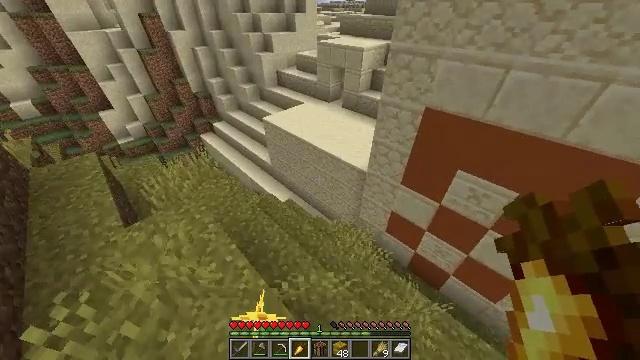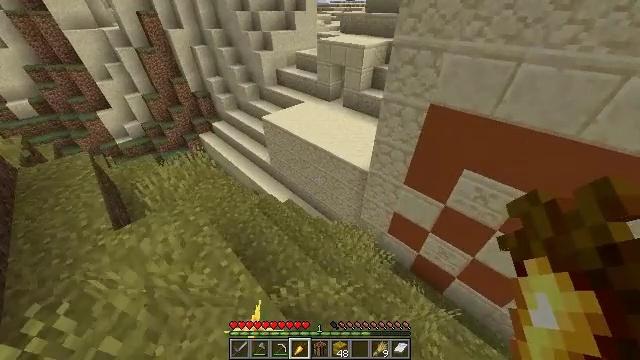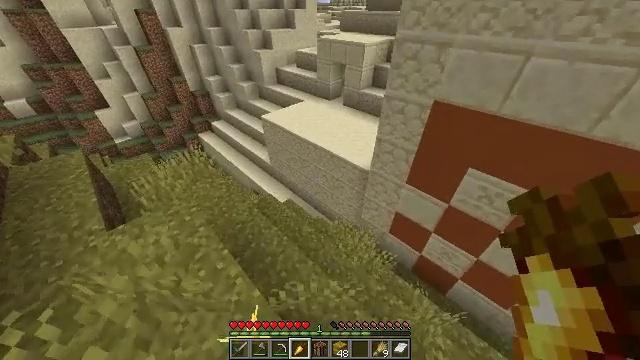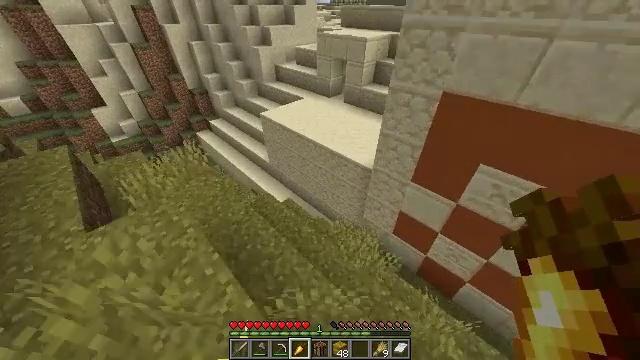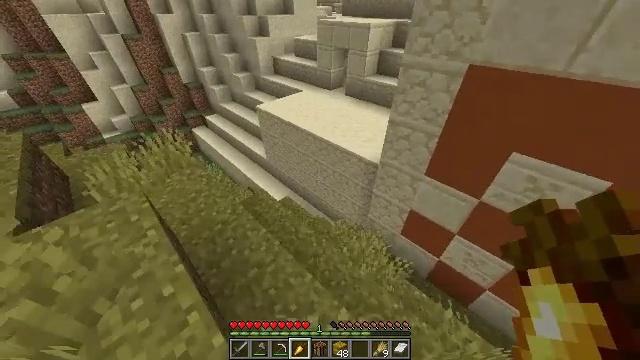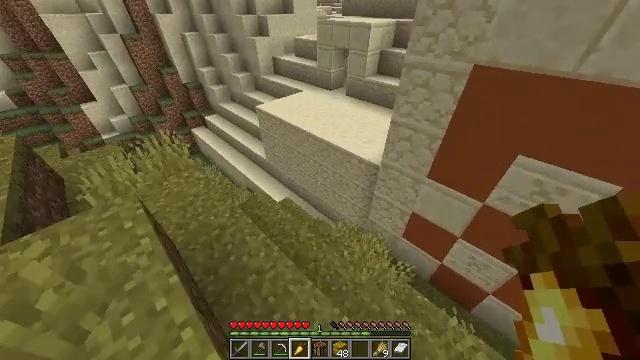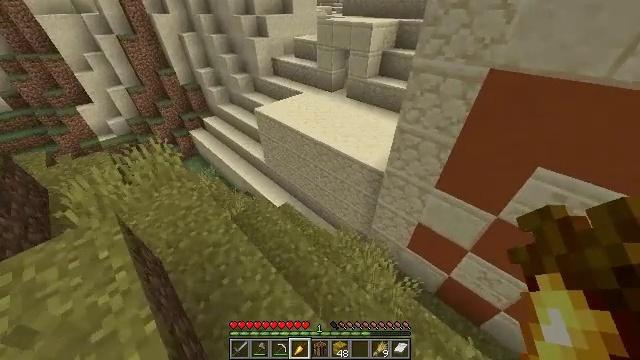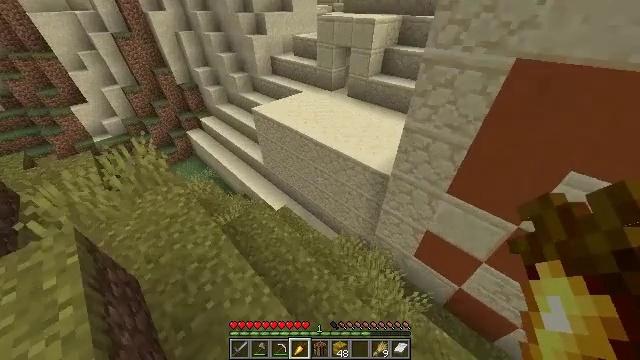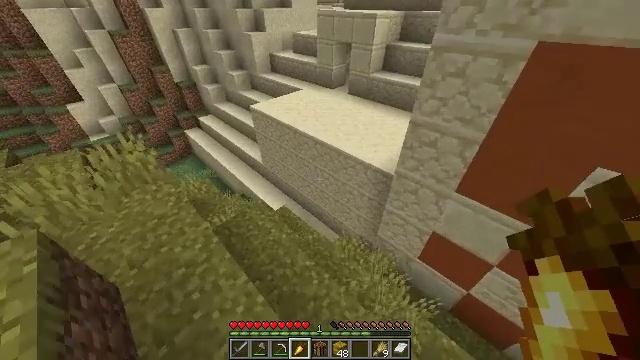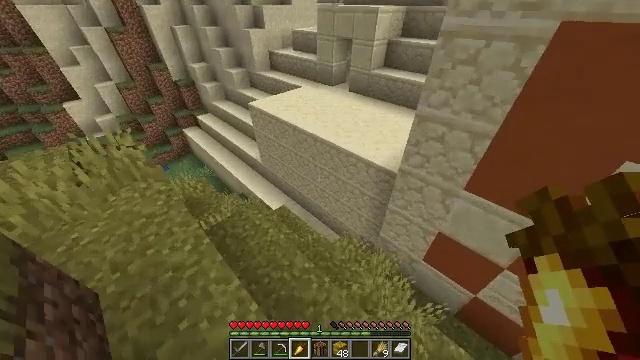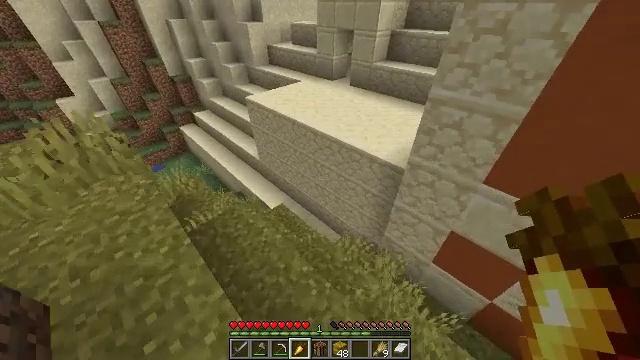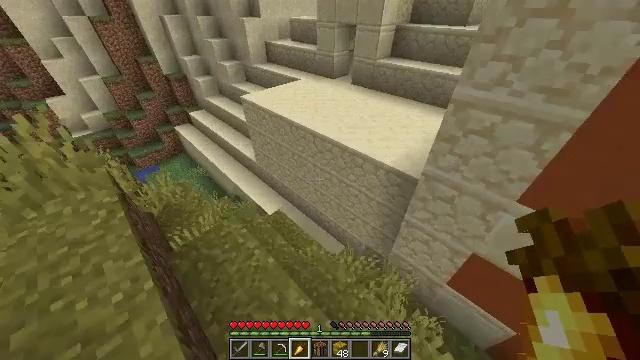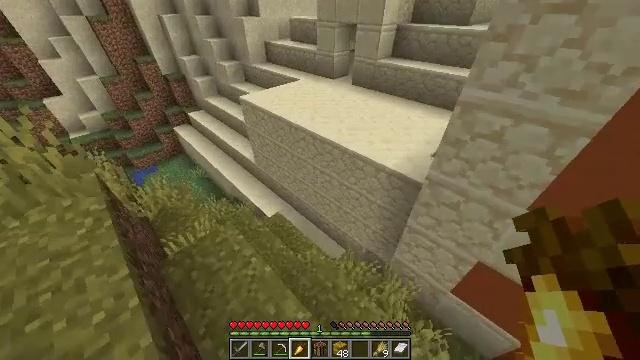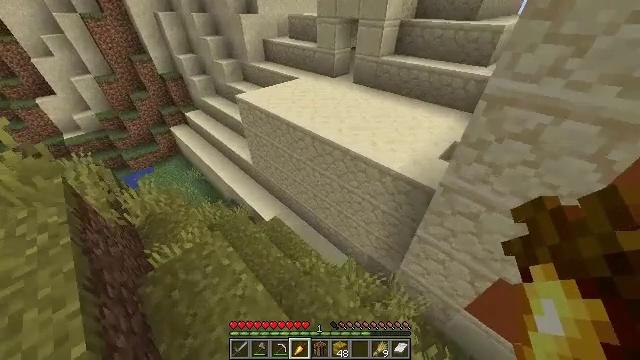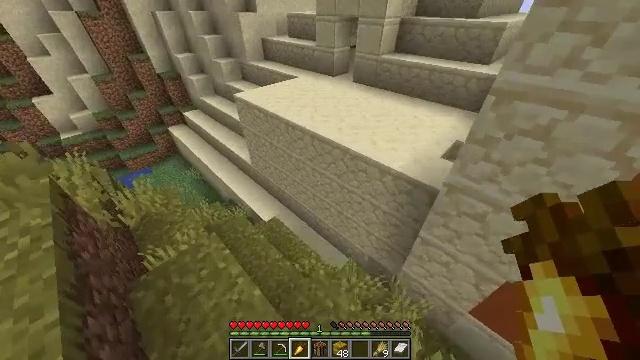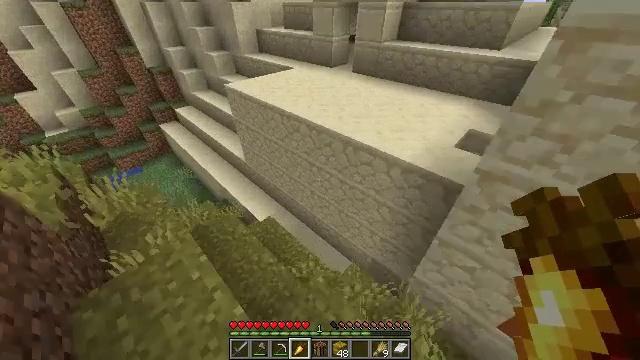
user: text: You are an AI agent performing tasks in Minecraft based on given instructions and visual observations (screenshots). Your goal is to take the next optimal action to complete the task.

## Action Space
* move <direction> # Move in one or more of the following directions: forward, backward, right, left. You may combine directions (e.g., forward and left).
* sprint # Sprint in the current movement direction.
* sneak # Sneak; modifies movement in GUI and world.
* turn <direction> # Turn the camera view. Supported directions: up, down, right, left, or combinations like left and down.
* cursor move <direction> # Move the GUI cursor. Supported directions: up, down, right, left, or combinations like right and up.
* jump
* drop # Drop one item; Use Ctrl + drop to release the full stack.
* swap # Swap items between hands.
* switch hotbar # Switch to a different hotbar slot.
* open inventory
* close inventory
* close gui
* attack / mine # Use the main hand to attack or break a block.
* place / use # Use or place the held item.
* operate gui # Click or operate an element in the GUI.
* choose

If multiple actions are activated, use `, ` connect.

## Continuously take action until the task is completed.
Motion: motion action
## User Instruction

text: Harvest the orange terracotta from structures or biomes.
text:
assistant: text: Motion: move forward, sprint
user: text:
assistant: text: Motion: move forward, sprint
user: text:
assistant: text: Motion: move forward, sprint
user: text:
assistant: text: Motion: move forward
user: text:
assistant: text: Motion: move forward
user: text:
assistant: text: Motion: move forward
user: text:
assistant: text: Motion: move forward
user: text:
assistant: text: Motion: move forward
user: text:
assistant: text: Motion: move forward
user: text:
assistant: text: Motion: move forward
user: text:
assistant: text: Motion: move forward
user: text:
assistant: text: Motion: move forward
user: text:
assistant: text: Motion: move forward
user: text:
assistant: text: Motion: move forward
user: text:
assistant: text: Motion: move forward
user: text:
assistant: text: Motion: move forward, jump
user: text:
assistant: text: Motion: move forward, turn right and up, jump
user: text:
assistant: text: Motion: move forward, turn right and up, jump
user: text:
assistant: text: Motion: move forward, turn right, jump
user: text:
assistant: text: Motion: move forward, turn right, jump
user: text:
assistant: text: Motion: move forward, turn right and up, jump
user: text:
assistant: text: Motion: move forward, turn right and up, jump
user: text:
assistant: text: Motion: move forward, turn right, jump
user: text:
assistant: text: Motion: move forward, jump
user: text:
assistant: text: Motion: move forward, jump
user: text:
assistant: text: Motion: move forward, turn right
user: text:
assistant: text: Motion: move forward, turn right and up
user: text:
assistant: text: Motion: move forward, turn right and up
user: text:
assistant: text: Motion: move forward, turn right and up
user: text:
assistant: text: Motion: move forward, turn right and up